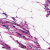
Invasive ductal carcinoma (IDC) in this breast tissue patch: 0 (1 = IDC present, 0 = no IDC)